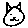
Label: cat